Question: i have 'LinearLayout', i scale 'LinearLayout'
'''
ll.setScaleX(0.8f);
ll.setScaleY(0.8f);
'''
I want to align left botton after Scale. How i can make this?
When i make:
'''
Display mdisp = getWindowManager().getDefaultDisplay();
Point mdispSize = new Point();
mdisp.getSize(mdispSize);
maxX = mdispSize.x;
maxY = mdispSize.y;
commonCardContainer.setX(0);
commonCardContainer.setY(maxY - commonCardContainer.getHeight());
'''
I have result "after scale" (see picture)

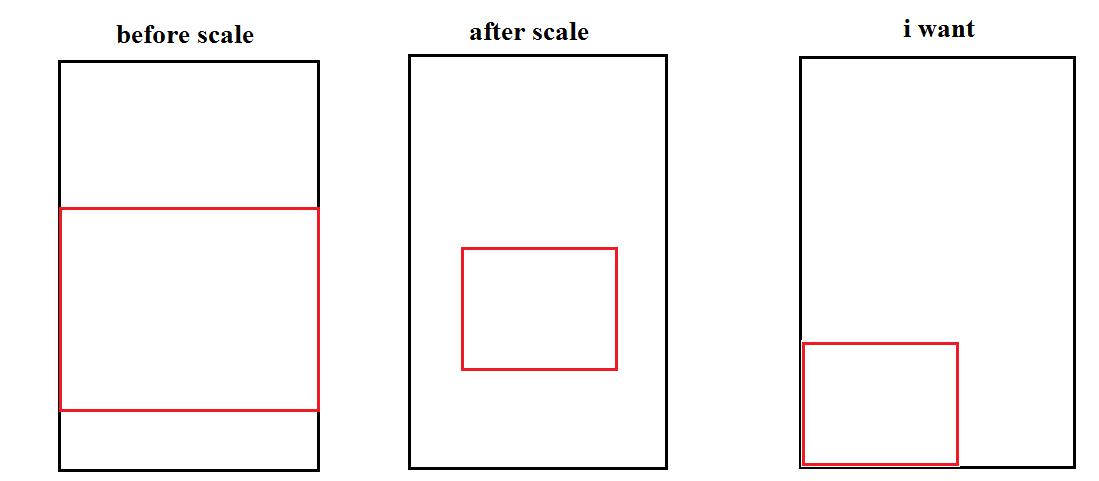
Answer: Try to set the pivot point before scale it:
'''
yourLayout.setPivotX(0); // Left
yourLayout.setPivotY(yourLayout.getHeight()); // Bottom
'''